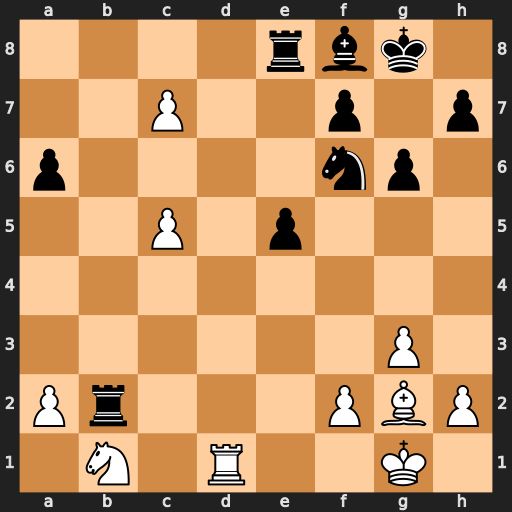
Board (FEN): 4rbk1/2P2p1p/p4np1/2P1p3/8/6P1/Pr3PBP/1N1R2K1
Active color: w
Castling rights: -
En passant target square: -
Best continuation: Rd8 Rxb1+ Bf1 Nd5 c8=Q